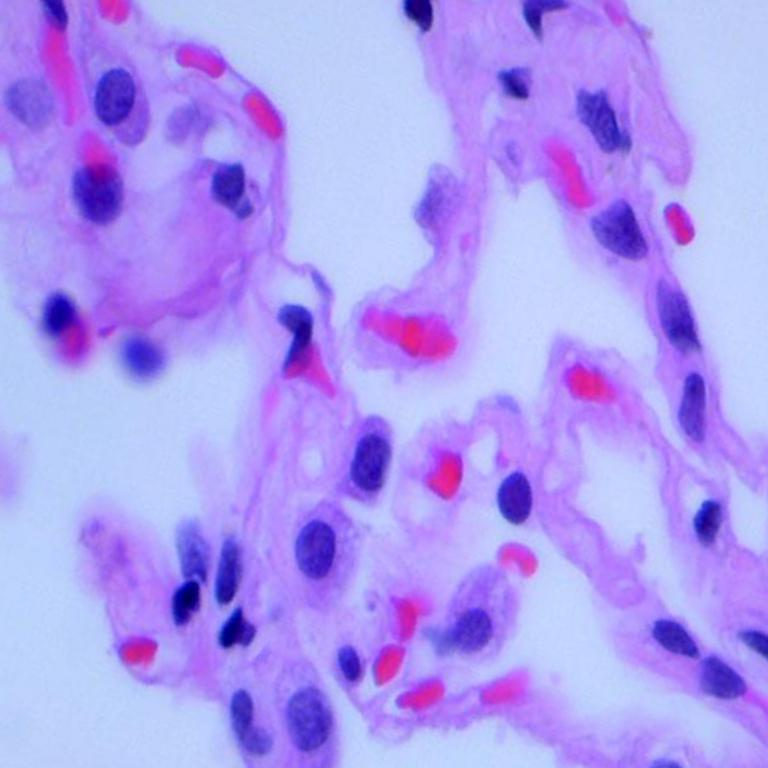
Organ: lung
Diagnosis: benign